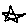
Label: star